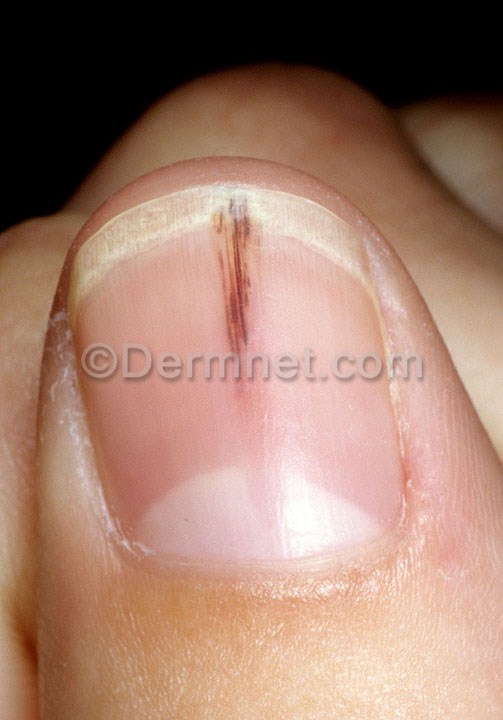
Disease: Nail Fungus and other Nail Disease